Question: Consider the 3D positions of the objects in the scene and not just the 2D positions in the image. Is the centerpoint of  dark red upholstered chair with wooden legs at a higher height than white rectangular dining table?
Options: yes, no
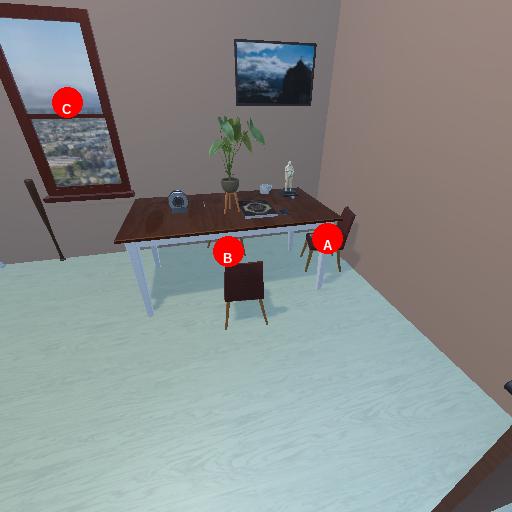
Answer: yes